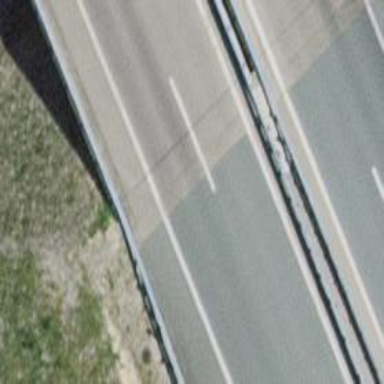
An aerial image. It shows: Motorway bridge with asphalt surface.